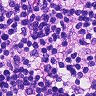
Metastatic tissue present: no